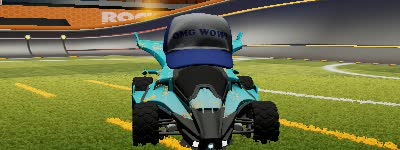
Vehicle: aftershock